Field crop: maize
Growth stage: 2
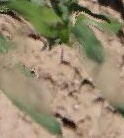
Species: maize